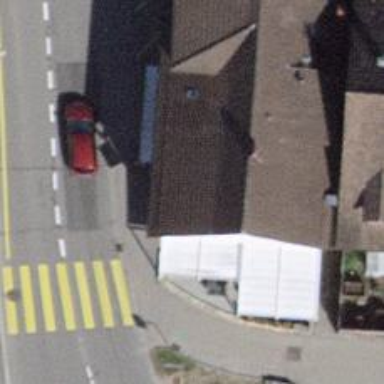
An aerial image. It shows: Restaurant.